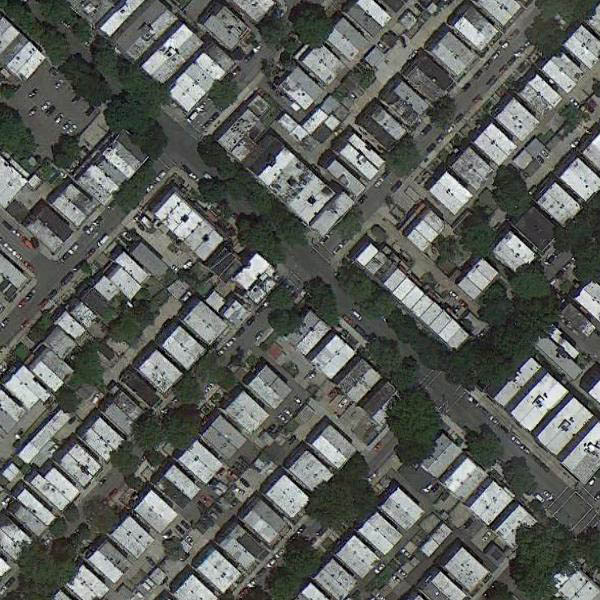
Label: DenseResidential